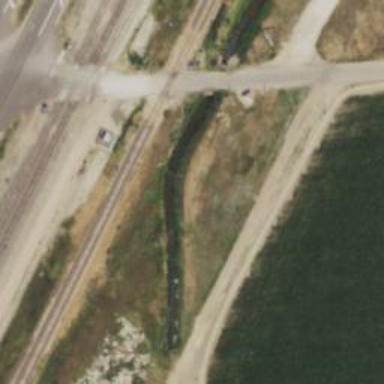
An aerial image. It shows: Irrigation canal used for providing water to the land.